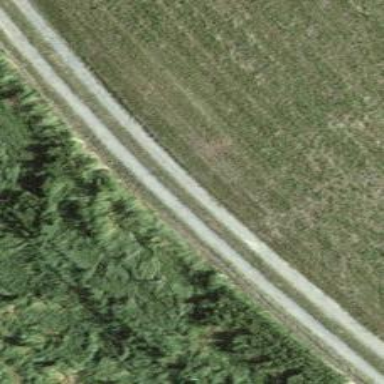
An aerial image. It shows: Gravel track with track type of grade3.